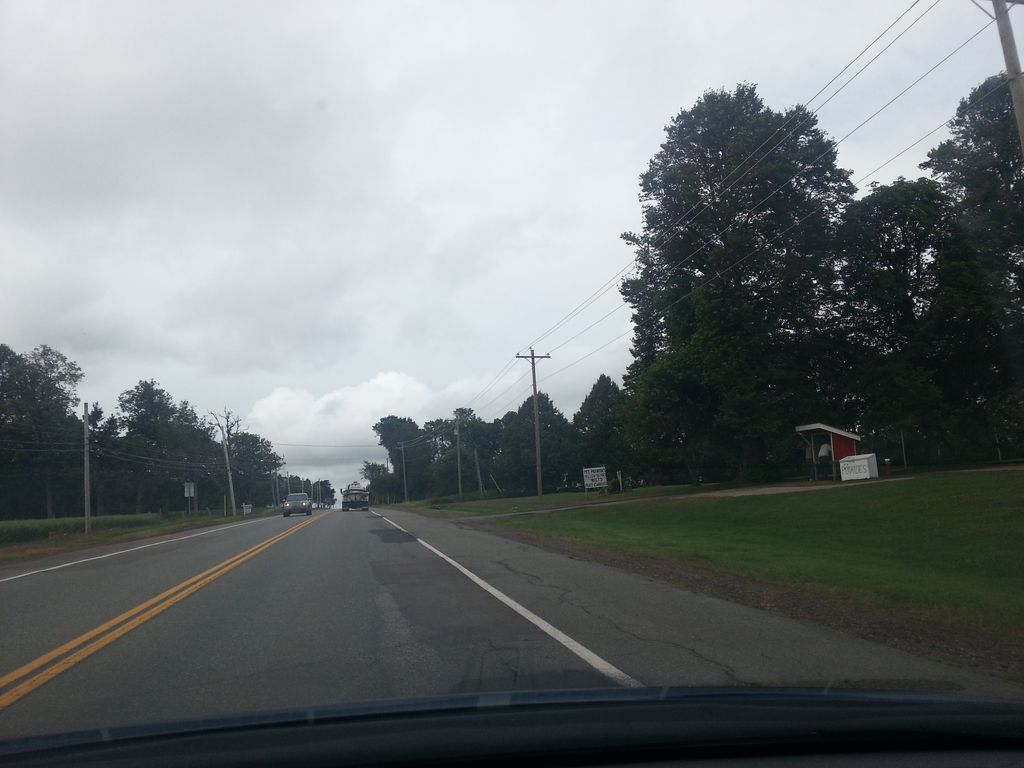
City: charlottetown